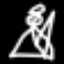
Label: angel